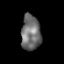
Tissue: prostate
Cell type: Fibroblasts
Senescence score: 0.742
Nuclear area (px): 674
Mean DAPI intensity: 110.699